Question: I'm currently trying to convert the following layout below from table to div. It has the following features:
1. 100% in width and height (in relation to browser window size)
2. Top half takes up 80% of 100%, bottom half takes 20%
3. Top section scrolls in y direction when text overflows, fixed header does not move with scroll however the text below (lorem ipsum...) will move underneath it
4. Bottom section does not scroll at all
How can I accomplish this in DIV and not tables?

This is my code so far: <URL>
'''
<table width="100%" height="100%" id="container">
<tr>
<td height="85%" id="top"><div id="chat" style="height: 100%; overflow: scroll-y">
<h2>Innovation Week 2013 - Virtual Idea Wall</h2>
</div></td>
</tr>
<tr>
<td height="10%" id="bottom"><form id="send-message">
<p>
<label for="title">Please give your idea a title</label>
<br />
<input type="text" id="title" name="title"/>
</p>
<p>
<label for="message">Please provide details of your idea</label>
<br>
<input type="text" id="message" name="message"/>
</p>
<p>
<input type="submit">
</p>
</input>
</form></td>
</tr>
</table>
'''
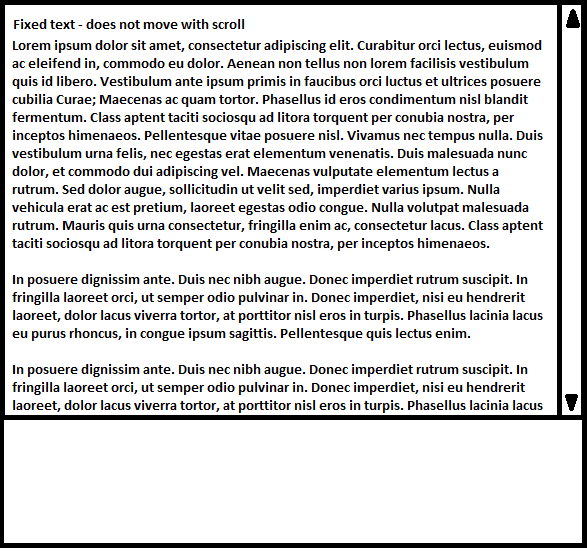
Answer: Take a look at this fiddle:
define height, position fixed, and overflow behaviour.
<URL>
CSS:
'''
#main {
width: 100%;
height: 80%;
min-height: 80%;
max-height: 80%;
position: fixed;
overflow: scroll;
}
#footer {
width: 100%;
height: 20%;
min-height: 20%;
max-height: 20%;
position: fixed;
bottom: 0;
background-color: orange;
}
'''
Markup:
'''
<div id="main">content</div>
<div id="footer">fixed at bottom</div>
'''